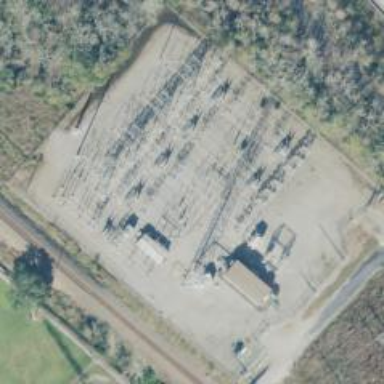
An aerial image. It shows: Outdoor distribution substation protected by fence.